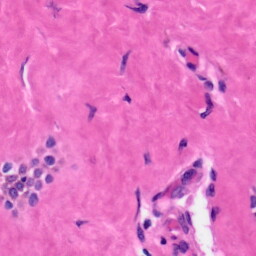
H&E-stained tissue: Skin